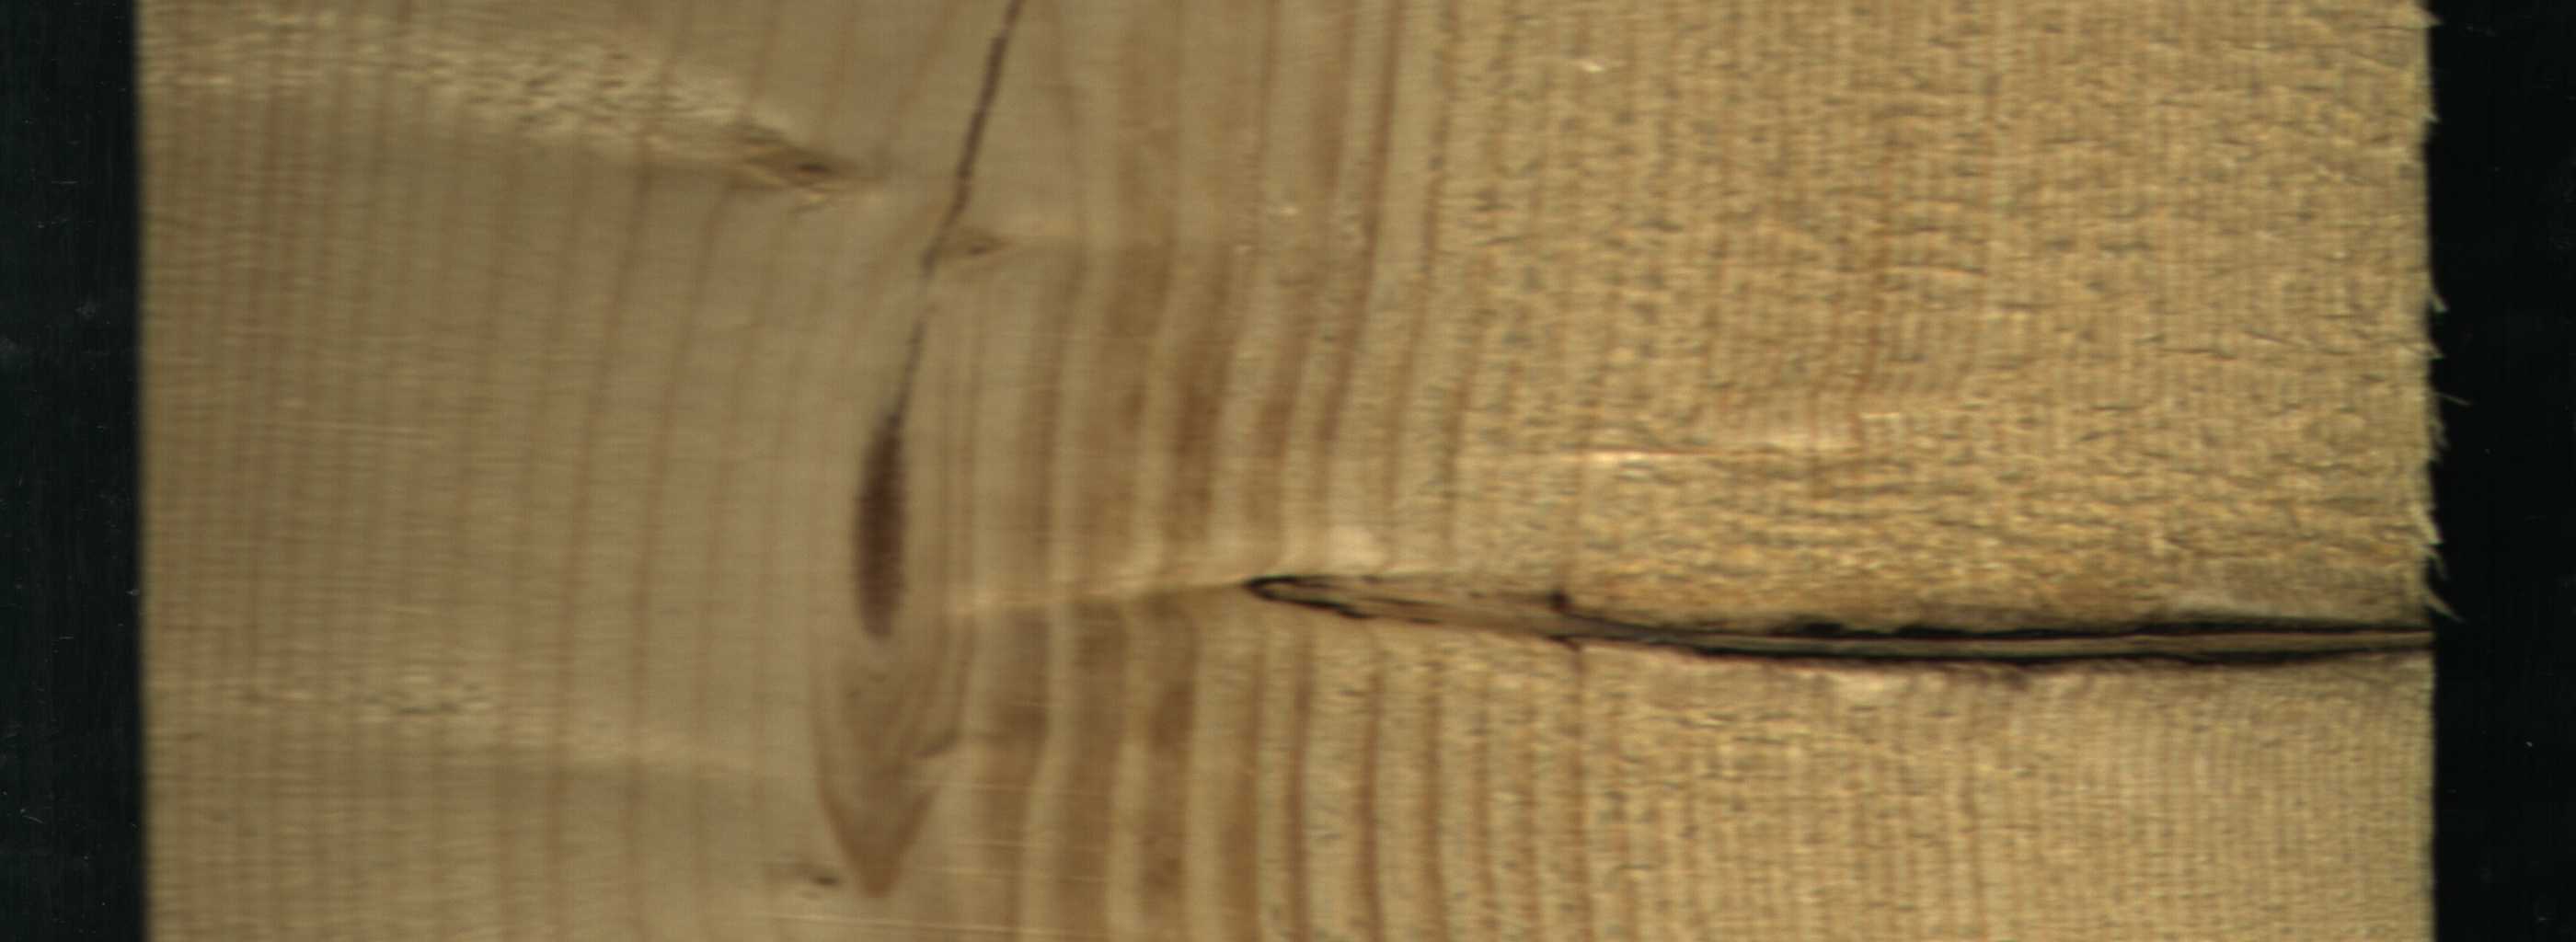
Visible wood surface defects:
Marrow
Crack
Dead_Knot
Live_Knot